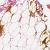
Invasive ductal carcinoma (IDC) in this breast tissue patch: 0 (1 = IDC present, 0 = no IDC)